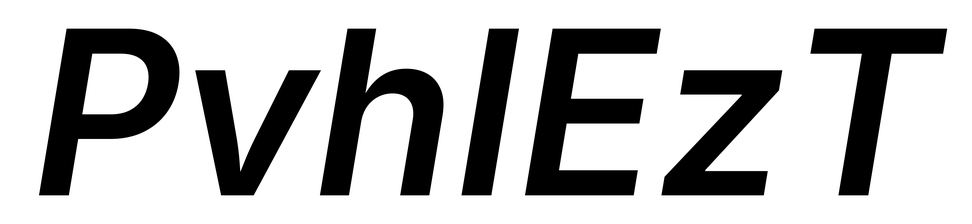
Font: Inter-Italic_SemiBold_Italic